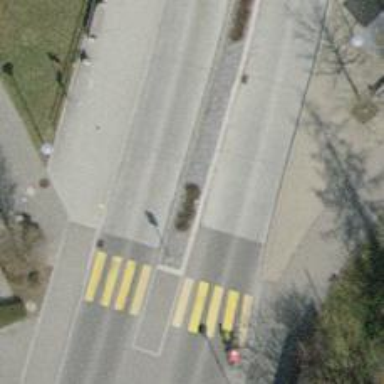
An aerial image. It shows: Public transport stop position.